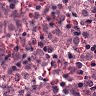
Metastatic tissue present: no